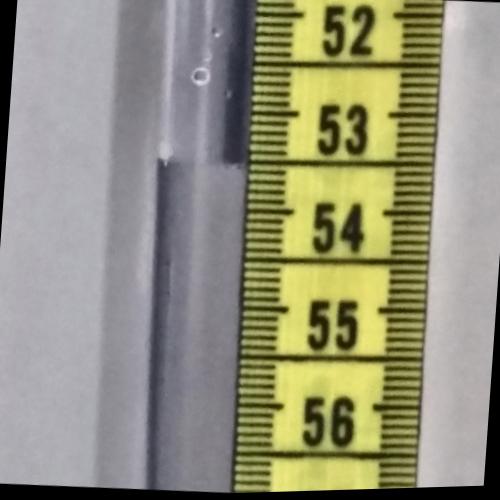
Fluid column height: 53.5 cm